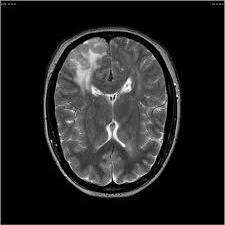
Label: notumor